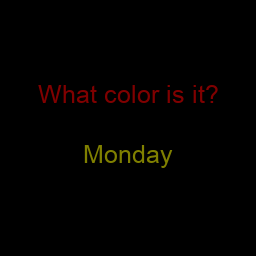
Color: olive
Background color: black
Question text color: maroon